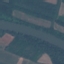
Land use / land cover class: River